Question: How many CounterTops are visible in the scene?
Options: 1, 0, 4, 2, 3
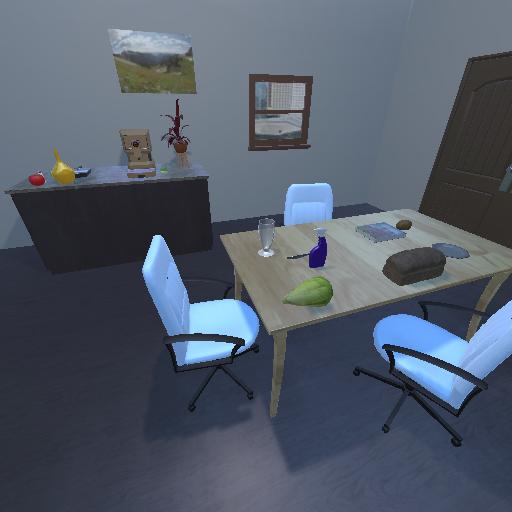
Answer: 1